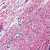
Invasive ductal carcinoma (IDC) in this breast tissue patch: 1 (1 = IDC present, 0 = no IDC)